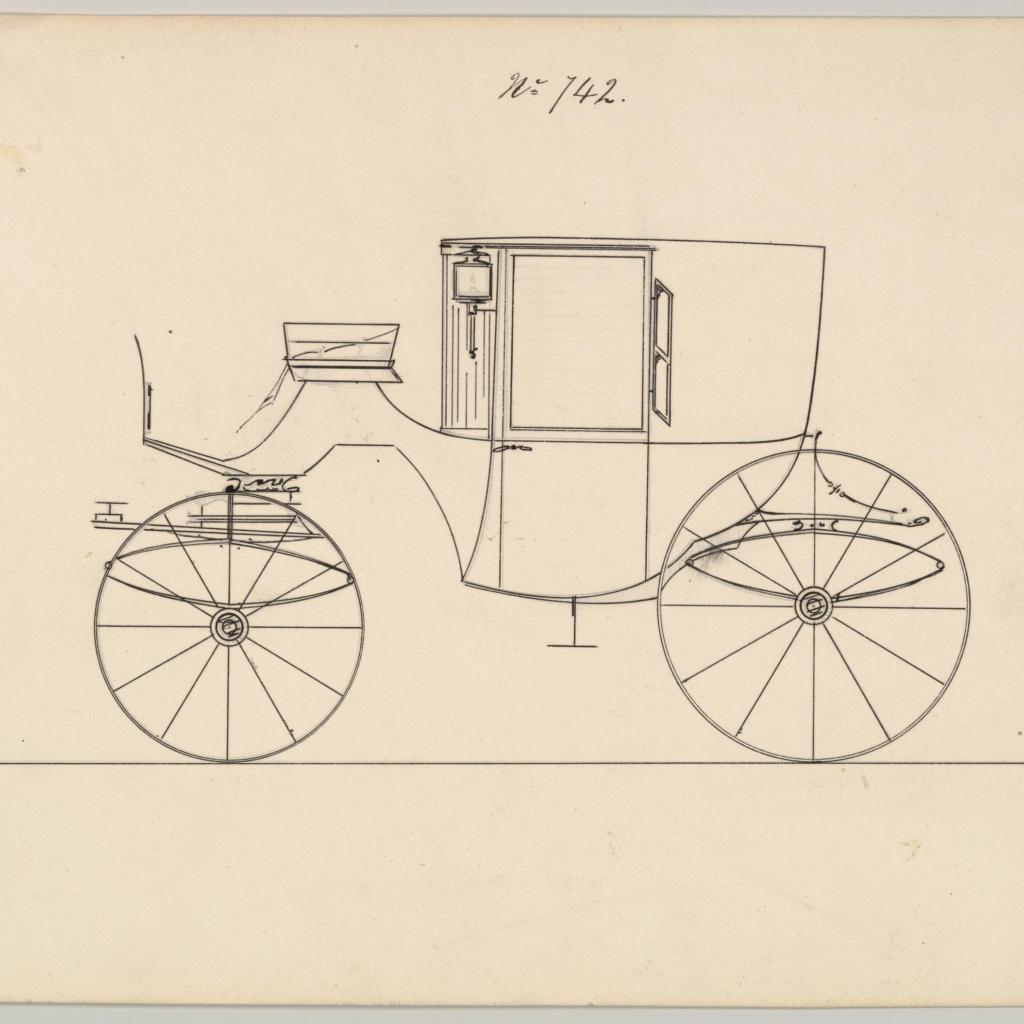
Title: Design for Coupé, no. 742
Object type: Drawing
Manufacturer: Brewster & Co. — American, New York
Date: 1850–70
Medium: Pen and black ink
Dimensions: sheet: 6 3/16 x 8 3/8 in. (15.7 x 21.3 cm)
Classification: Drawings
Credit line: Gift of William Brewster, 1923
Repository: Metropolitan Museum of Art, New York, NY